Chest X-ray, AP view. Patient: 5 years old, sex M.
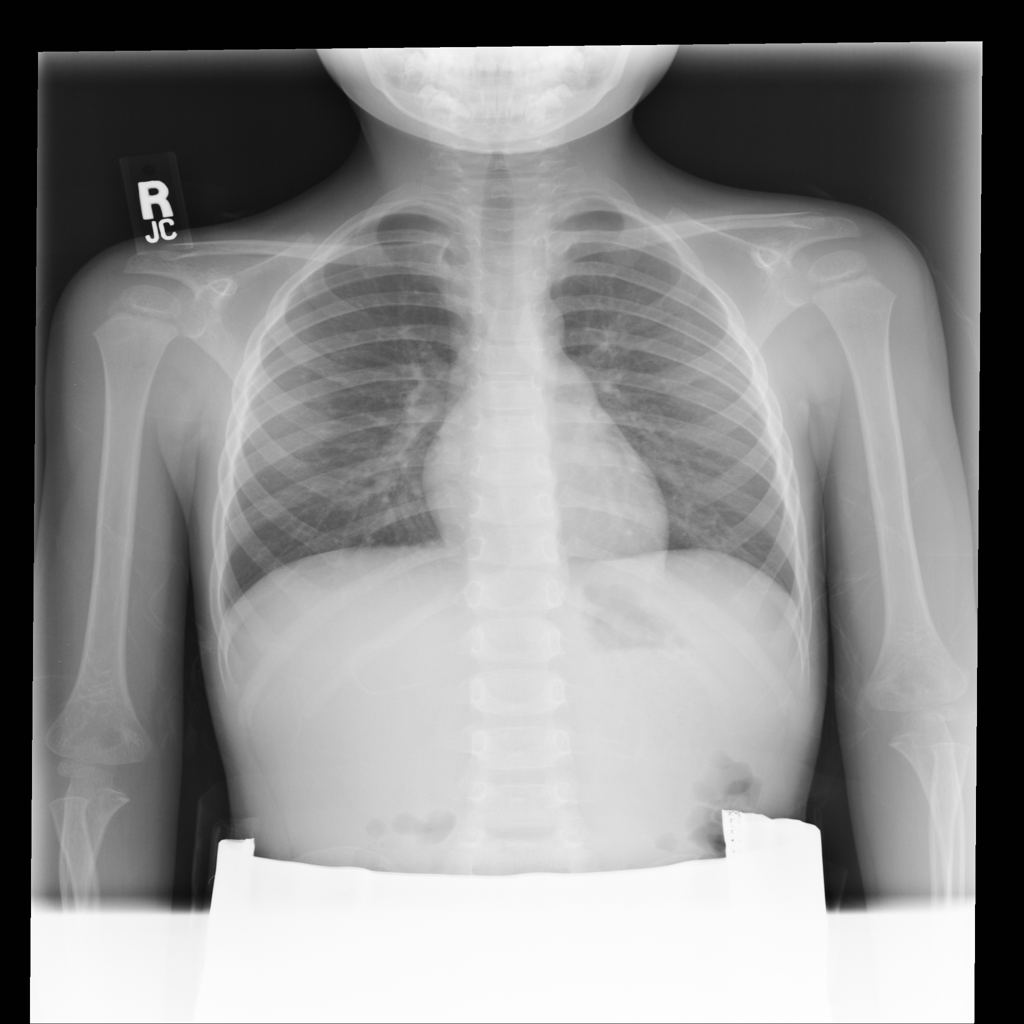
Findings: No Finding